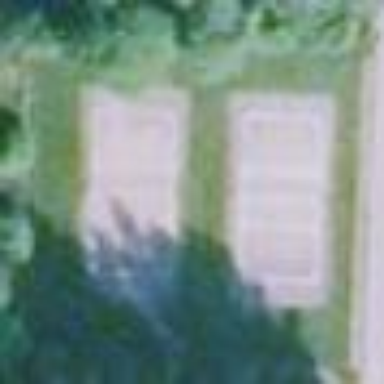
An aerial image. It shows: Volleyball court on pitch meant for leisure land.